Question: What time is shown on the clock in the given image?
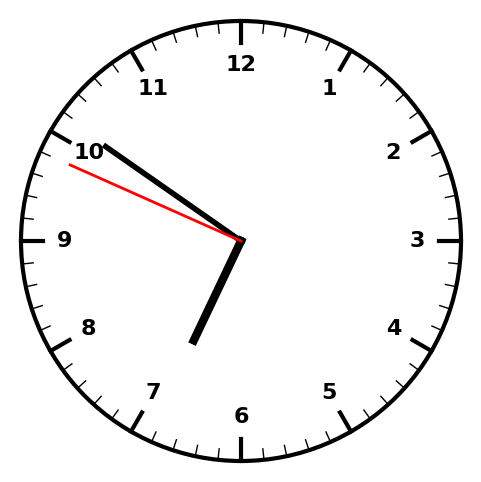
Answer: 06:50:49